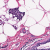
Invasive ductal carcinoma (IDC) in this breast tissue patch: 0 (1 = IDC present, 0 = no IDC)